九年级 · 度量几何学
某市为了打造森林城市，树立城市新地标，实现绿色、共享发展理念，在城南建起了 “望月阁”及环阁公园. 小亮、小芳等同学想用一些测量工具和所学的几何知识测量 “望月阁” 的高度, 来检验自己掌握知识和运用知识的能力. 他们经过观察发现, 观测点与 “望月阁” 底部间的距离不易测得, 因此经过研究需要两次测量, 于是他们首先用平面镜进行测量. 方法如下: 如图, 小芳在小亮和 “望月阁” 之间的直线 $B M$ 上平放一平面镜, 在镜面上做了一个标记, 这个标记在直线 $B M$ 上的对应位置为点 $C$, 镜子不动, 小亮看着镜面上的标记, 他来回走动, 走到点 $D$ 时, 看到 “望月阁” 顶端点 $A$ 在镜面中的像与镜面上的标记重合, 这时, 测得小亮眼睛与地面的高度 $E D=$ 1.5 米, $C D=2$ 米, 然后, 在阳光下, 他们用测影长的方法进行了第二次测量, 方法如下: 如图,小亮从 $D$ 点沿 $D M$ 方向走了 16 米, 到达 “望月阁” 影子的末端 $F$ 点处, 此时, 测得小亮身高 $F G$的影长 $F H=2.5$ 米, $F G=1.65$ 米.

如图, 己知 $A B \perp B M, E D \perp B M, G F \perp B M$, 其中, 测量时所使用的平面镜的厚度忽略不计，请你根据题中提供的相关信息, 求出 “望月阁” 的高 $A B$ 的长度.

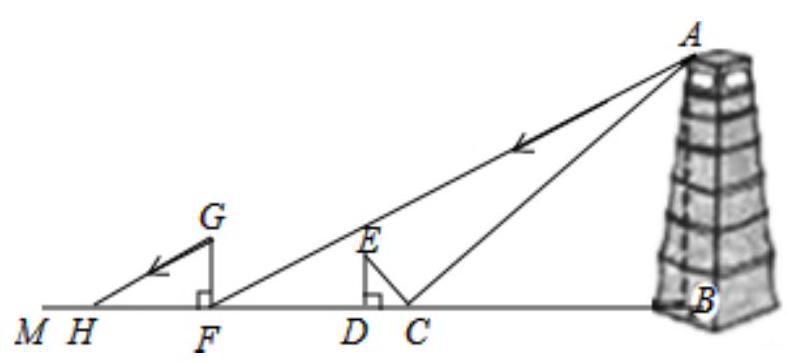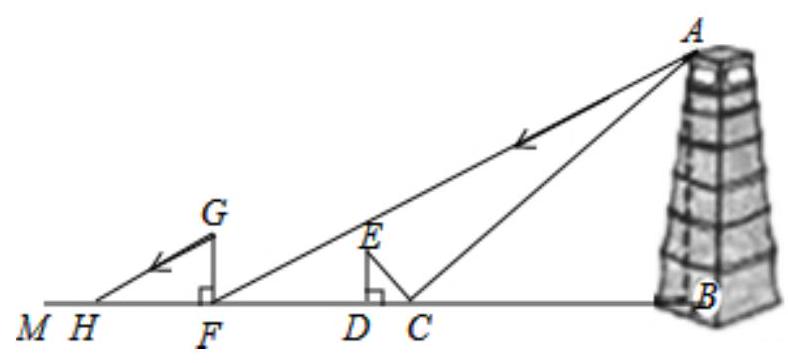
答案: 解：由题意可得： $\angle A B C=\angle E D C=$ $\angle G F H=90^{\circ}$,

$\angle A C B=\angle E C D, \angle A F B=\angle G H F$,

故 $\triangle A B C \sim \triangle E D C, \triangle A B F \sim \triangle G F H$,

则 $\frac{A B}{E D}=\frac{B C}{D C}, \frac{A B}{G F}=\frac{B F}{F H}$,

即 $\frac{A B}{1.5}=\frac{B C}{2}, \frac{A B}{1.65}=\frac{B C+18}{2.5}$,

解得: $A B=99$,

答: “望月阁” 的高 $A B$ 的长度为 $99 \mathrm{~m}$.